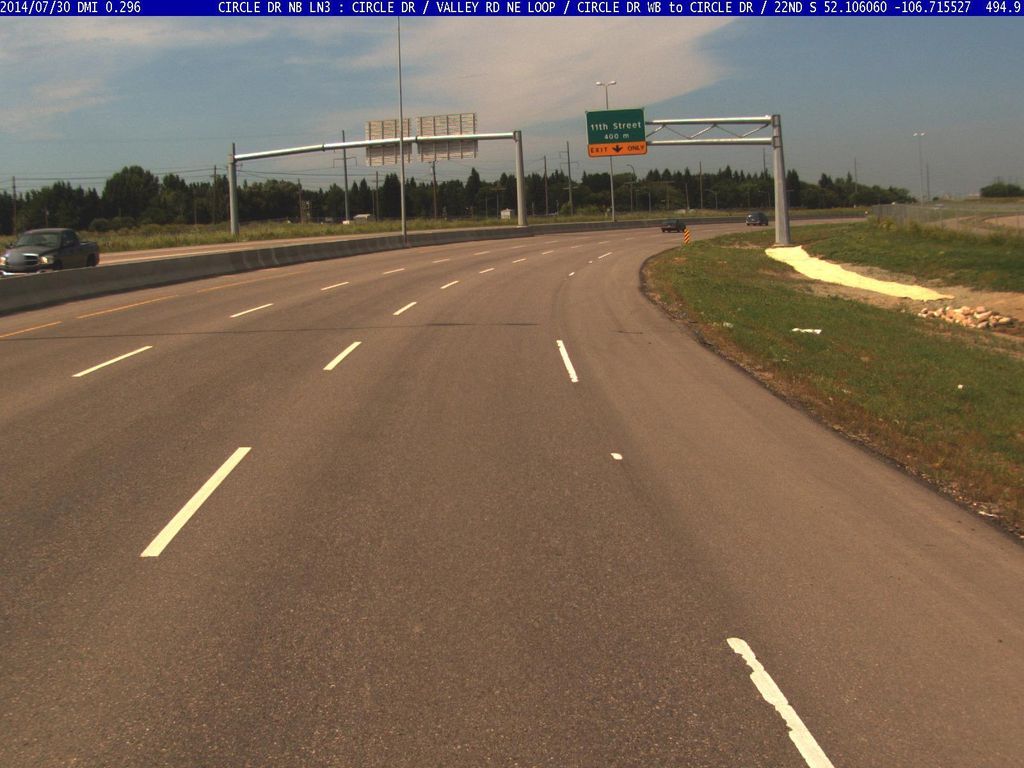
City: saskatoon